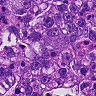
Metastatic tissue present: yes